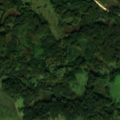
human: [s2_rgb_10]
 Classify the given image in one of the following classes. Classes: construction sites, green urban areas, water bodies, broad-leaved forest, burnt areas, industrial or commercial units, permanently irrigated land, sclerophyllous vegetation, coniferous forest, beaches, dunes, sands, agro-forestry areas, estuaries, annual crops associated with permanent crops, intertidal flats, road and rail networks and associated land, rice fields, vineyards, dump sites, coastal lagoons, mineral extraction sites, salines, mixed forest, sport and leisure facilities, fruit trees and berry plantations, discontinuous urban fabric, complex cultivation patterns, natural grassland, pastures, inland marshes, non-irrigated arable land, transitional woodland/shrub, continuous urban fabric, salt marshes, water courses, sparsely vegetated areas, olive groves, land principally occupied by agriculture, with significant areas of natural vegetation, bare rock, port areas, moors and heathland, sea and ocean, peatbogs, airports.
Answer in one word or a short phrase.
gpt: pastures, broad-leaved forest